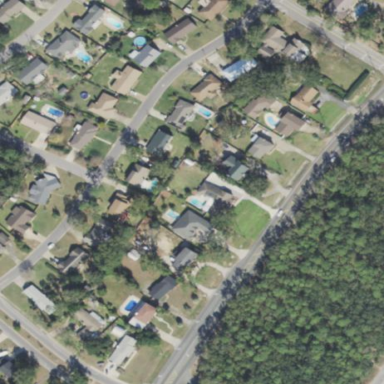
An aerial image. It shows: This residential area consists of single-family homes.